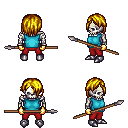
a pixel art fantasy rpg character, male body template, skeleton, teal sleeveless shirt, red pants, blonde bangs hairstyle, gold gloves, metal boots, spear, four views (front, back, left, right), 2x2 character sprite sheet, small pixel art, hard edges, no anti-aliasing